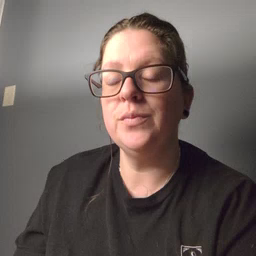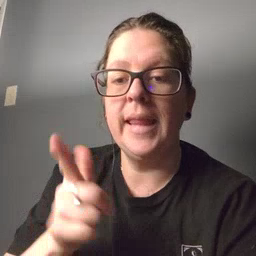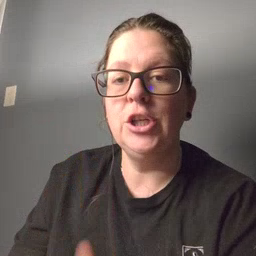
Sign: later